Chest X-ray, PA view. Patient: 35 years old, sex F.
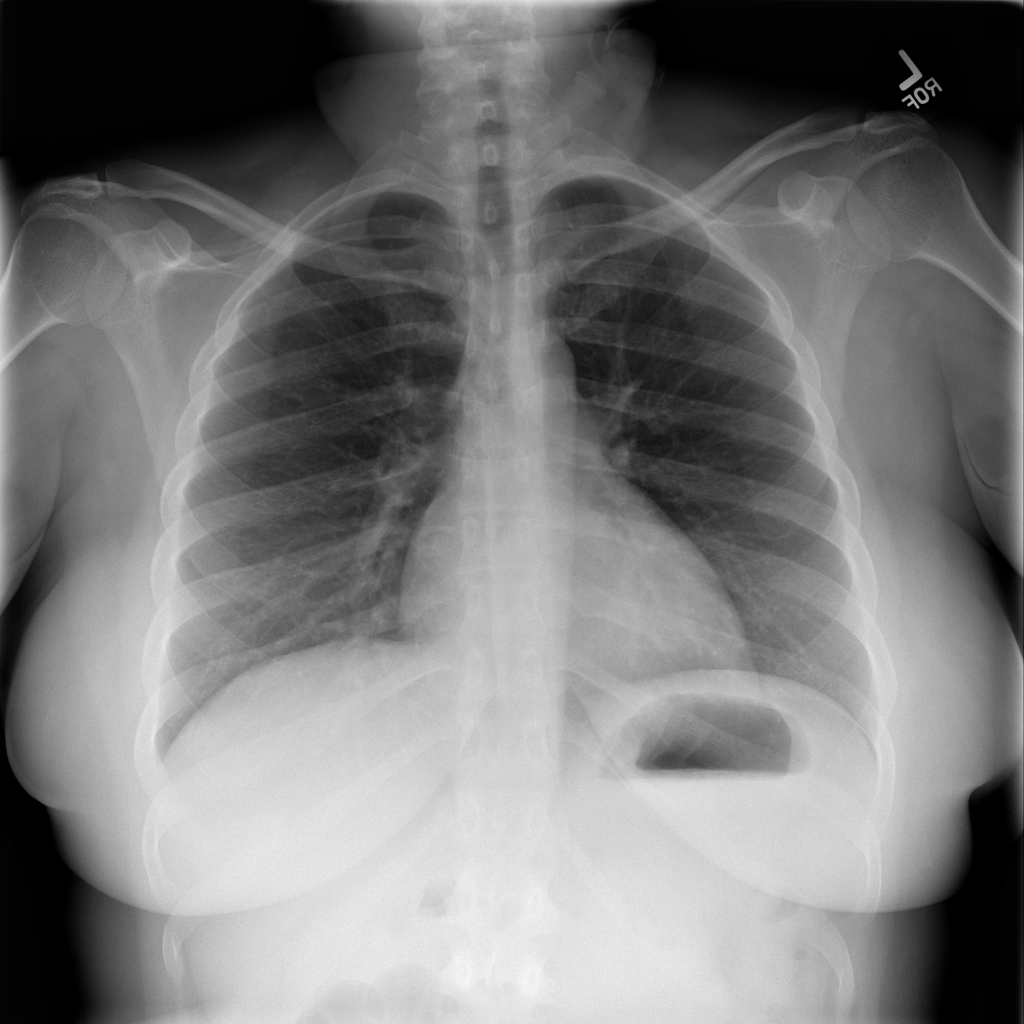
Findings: No Finding